Question: ## HTML
'''
<div id="div1">
<div id="div2">HELLO</div>
</div>
<div id="div3">
<div id="div4">HELLO</div>
</div>
'''
## CSS
'''
#div1
{
position: relative;
height: 150px;
width: 150px;
margin: 50px;
padding:10px;
border: 1px solid black;
-webkit-perspective:150px; /* Chrome, Safari, Opera */
perspective:150px;
}
#div2
{
padding:50px;
position: absolute;
border: 1px solid black;
background-color: red;
-webkit-transform-origin:0%; /* Chrome, Safari, Opera */
-webkit-transform: rotateY(117deg); /* Chrome, Safari, Opera */
transform: rotateX(-75deg);
}
#div3
{
position: relative;
height: 150px;
width: 150px;
margin: 50px;
padding:10px;
border: 1px solid black;
-webkit-perspective:150px; /* Chrome, Safari, Opera */
perspective:150px;
}
#div4
{
padding:50px;
position: absolute;
border: 1px solid black;
background-color: red;
-webkit-transform-origin:0%; /* Chrome, Safari, Opera */
-webkit-transform: rotateY(0deg); /* Chrome, Safari, Opera */
transform: rotateX(-75deg);
}
'''
## Trying to do this rotate the inner div from starting position to final position with a delay 2
<URL>

Code for doing above got it from <URL> But its not working .What changes to make to make it work
'''
-webkit-backface-visibility: visible;
-webkit-transform-origin: 0% 50%;
-webkit-transform: perspective(800px) rotateY(90deg) rotateY(-90deg);
'''
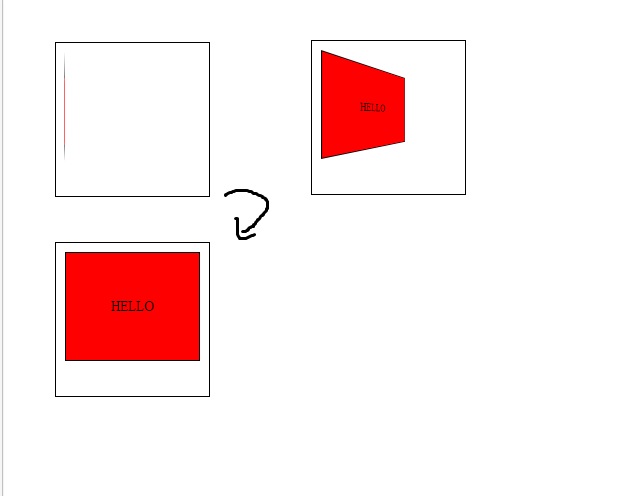
Answer: You forgot to add to do the animation. I assume that it is upon let's say 'hover'.
So, add end styles to ':hover' pseudo-class. And, also specify some transition so that you can see it animating.
<URL>
:
'''
#div1 {
position: relative;
height: 150px;
width: 150px;
margin: 50px;
padding:10px;
border: 1px solid black;
-webkit-perspective:150px;
}
#div2 {
padding:50px;
position: absolute;
border: 1px solid black;
background-color: red;
-webkit-transform-origin:0%;
-webkit-transform: rotateY(117deg);
transition: 1s all;
}
#div1:hover > #div2 {
-webkit-backface-visibility: visible;
-webkit-transform-origin: 50% 50%;
-webkit-transform: perspective(500px) rotateY(0deg);
}
'''
: (After reading Op's comments somewhere above)
You want the animation to happen on page load. So, in that case just apply the relevant CSS using jQuery. Wrap that code in domready.
<URL>
:
'''
$("#div2").css({
'-webkit-backface-visibility': 'visible',
'-webkit-transform-origin': '50% 50%',
'-webkit-transform': 'perspective(500px) rotateY(0deg)'
});
'''
## Edit 2:
You can introduce a delay of 2s by using 'transition-delay: 2s;'.
<URL>